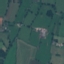
Land use / land cover class: Pasture